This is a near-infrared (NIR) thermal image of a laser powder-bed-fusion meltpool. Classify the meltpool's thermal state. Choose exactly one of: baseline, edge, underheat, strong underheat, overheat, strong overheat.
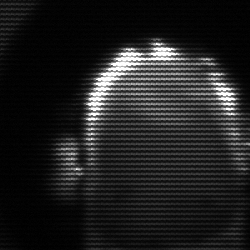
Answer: baseline